Question: I wrote a query as :
'''
select tbl1.Id, tbl1.FirstName, tbl1.MiddleInit, tbl1.LastName, tbl1.SocialSecNum, tbl1.DateOfBirth,
tbl1.EyeColor, tbl1.Sex, tbl1.AlertNotes, tbl1.RiskNotes, tbl1.Height, tbl1.[Weight], tbl1.AllergyNotes,
tbl2.HairColor, tbl3.SexualConsent, tbl4.MaritalStatus, tbl5.Ethnicity, tbl6.Veteran, tbl7.Religion, tbl8.Race,
tbl9.[Language] as [Language]
from
(SELECT C.Id, C.FirstName, C.MiddleInit, C.LastName, C.SocialSecNum, C.DateOfBirth, C.Sex,
GL.LookupItem as EyeColor, CC.AlertNotes, CC.RiskNotes, CC.Height, CC.[Weight], CC.AllergyNotes
FROM dbo.Client C INNER JOIN dbo.ClientCharacteristic CC ON C.Id = CC.ClientId INNER JOIN dbo.GeneralLookup GL ON
GL.Id=CC.glEyeColorId) tbl1,
(SELECT GL.LookupItem as HairColor
FROM dbo.ClientCharacteristic CC INNER JOIN dbo.GeneralLookup GL ON
GL.Id=CC.glHairColorId) tbl2,
(SELECT GL.LookupItem as SexualConsent
FROM dbo.ClientCharacteristic CC INNER JOIN dbo.GeneralLookup GL ON
GL.Id=CC.glSexConsentId) tbl3,
(SELECT GL.LookupItem as MaritalStatus
FROM dbo.Client C INNER JOIN dbo.GeneralLookup GL ON
GL.Id=C.glMaritalStatusId where C.Id=2) tbl4,
(SELECT GL.LookupItem as Ethnicity
FROM dbo.GeneralLookupTransition GLT INNER JOIN dbo.GeneralLookup GL ON
GL.Id=GLT.glValueId where GLT.ParentRecordId=2 and GLT.ControlName='CONSUMER_ETHNICITY_LIST') tbl5,
(SELECT GL.LookupItem as Veteran
FROM dbo.Client C INNER JOIN dbo.GeneralLookup GL ON
GL.Id=C.glVeteranId where C.Id=2) tbl6,
(SELECT GL.LookupItem as Religion
FROM dbo.GeneralLookupTransition GLT INNER JOIN dbo.GeneralLookup GL ON
GL.Id=GLT.glValueId where GLT.ParentRecordId=2 and GLT.ControlName='CONSUMER_RELIGION_DROPDOWN') tbl7,
(SELECT GL.LookupItem as Race
FROM dbo.GeneralLookupTransition GLT INNER JOIN dbo.GeneralLookup GL ON
GL.Id=GLT.glValueId where GLT.ParentRecordId=2 and GLT.ControlName='CONSUMER_RACE_DROPDOWN') tbl8,
(SELECT GL.LookupItem as [Language]
FROM dbo.GeneralLookupTransition GLT INNER JOIN dbo.GeneralLookup GL ON
GL.Id=GLT.glValueId where GLT.ParentRecordId=2 and GLT.ControlName='CONSUMER_CHARACTERISTIC_LANGUAGE_DROPDOWN') tbl9
'''
The result is:

These some of the columns I got from this query. See the column Ethnicity.
It has 3 different records against a single client. Please tell me how can I convert these three records in a single comma separated records in the same column and these 3 rows become a single row.
Please save the image and then see. May be it is not visible here!
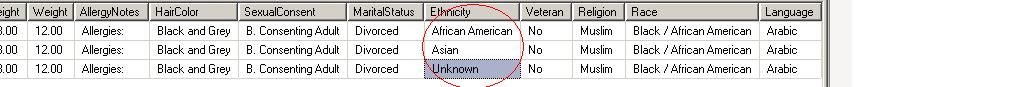
Answer: Your query is a bit too much for me to process. But here is the answer to the question...
> How to Comma separate multiple rows obtained from a SQL Query
You can use 'for xml path('')' like this.
'''
declare @T table (GroupID int, Value varchar(10))
insert into @T values (1, 'Row 1')
insert into @T values (1, 'Row 2')
insert into @T values (2, 'Row 3')
insert into @T values (2, 'Row 4')
insert into @T values (2, 'Row 5')
select GroupID,
stuff(
(select ','+Value as '*'
from @T as T2
where T2.GroupID = T1.GroupID
for xml path('')), 1, 1, '') as [Values]
from @T as T1
group by GroupID
'''
Result
'''
GroupID Values
----------- ------------------
1 Row 1,Row 2
2 Row 3,Row 4,Row 5
'''